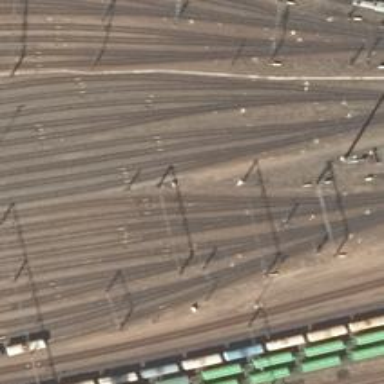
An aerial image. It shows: Railway signal.